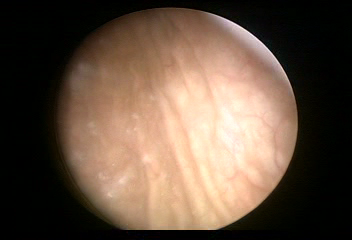
Modality: WLC
Class: Normal mucosa
Bladder cancer association: No